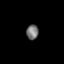
Tissue: prostate
Cell type: Epithelial cells
Senescence score: 0.3086
Nuclear area (px): 175
Mean DAPI intensity: 116.909